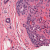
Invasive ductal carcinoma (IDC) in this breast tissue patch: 1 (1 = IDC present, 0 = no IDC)